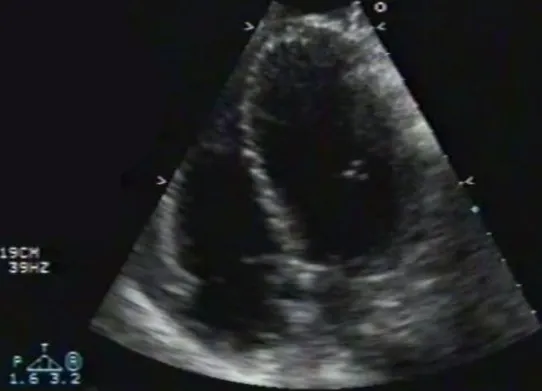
Echocardiogram, pre-diastolic.
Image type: radiology (ultrasound)